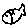
Label: fish